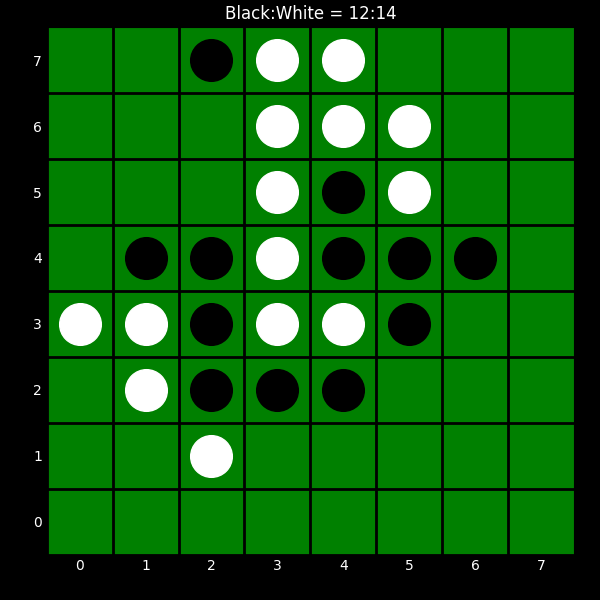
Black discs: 12
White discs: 14